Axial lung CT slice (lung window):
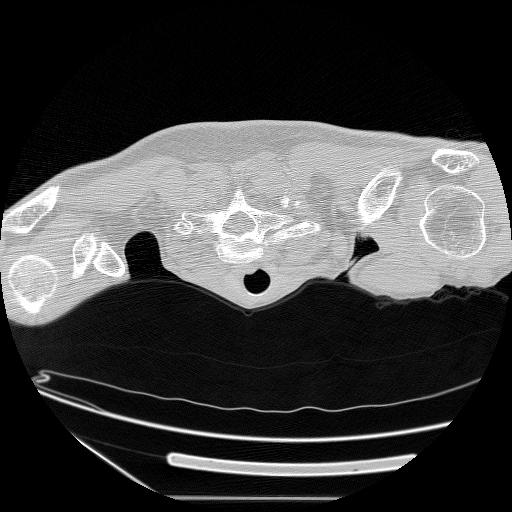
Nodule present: no